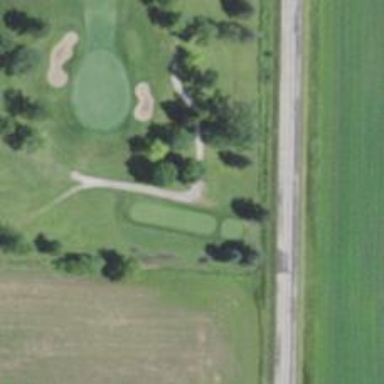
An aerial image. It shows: Golf cartpath that is also road path.